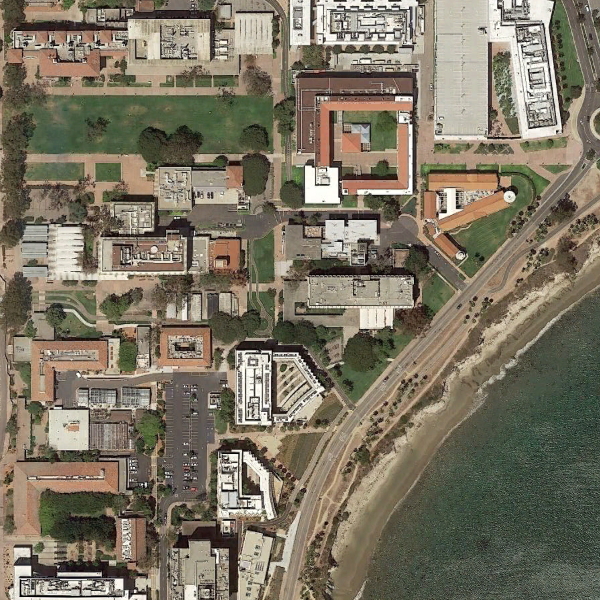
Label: School